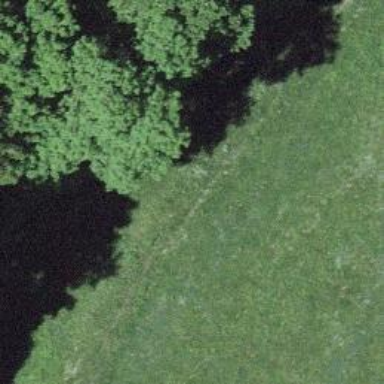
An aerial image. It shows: Grass track road with grade 5 tracktype.